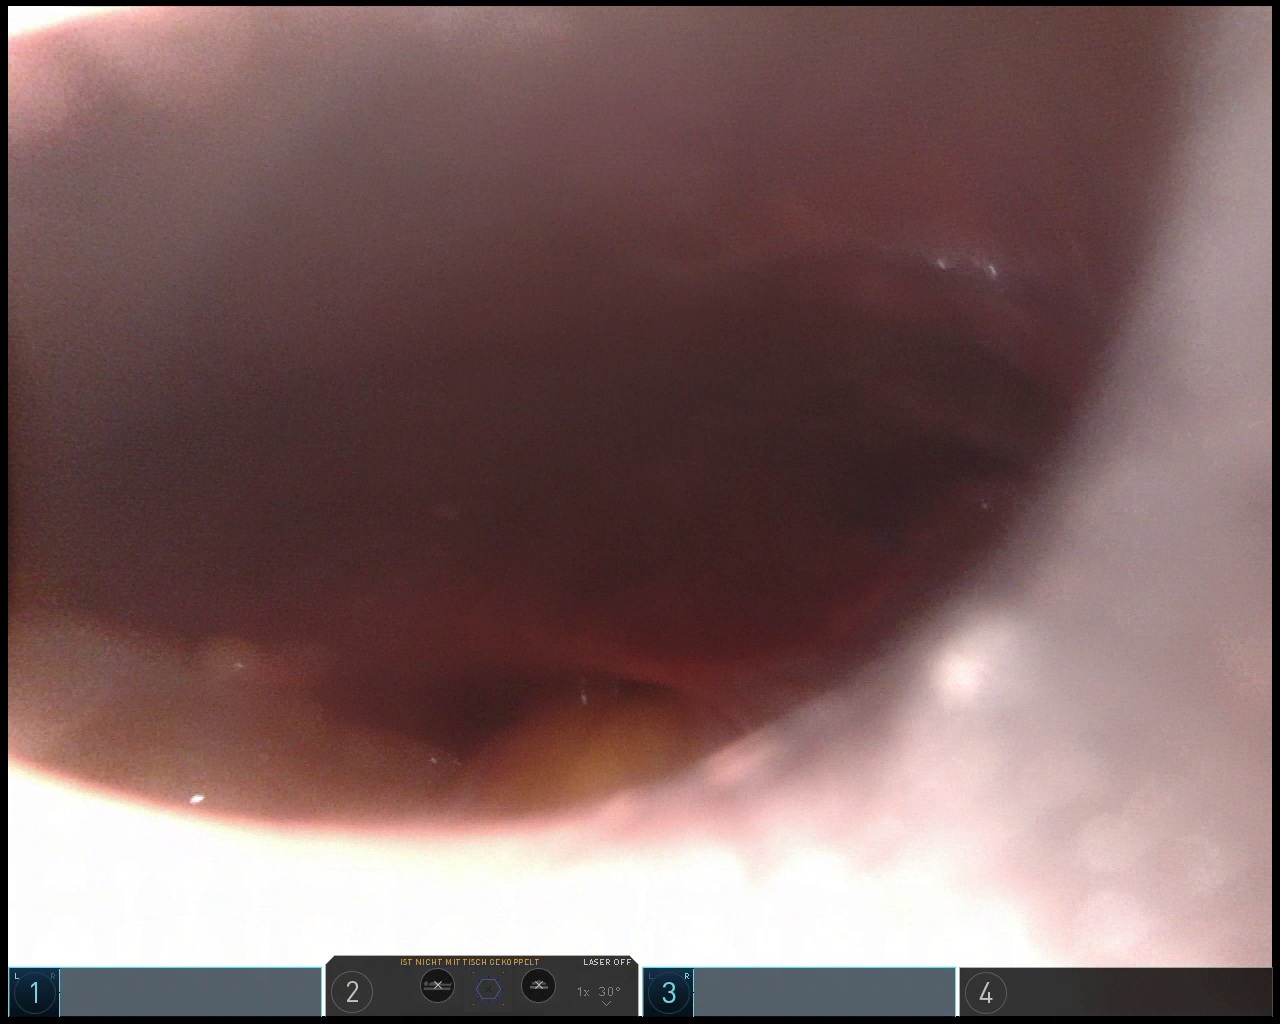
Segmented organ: liver
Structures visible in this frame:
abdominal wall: yes
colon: yes
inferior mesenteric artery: no
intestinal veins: no
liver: yes
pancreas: no
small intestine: no
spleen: no
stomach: no
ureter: no
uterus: no
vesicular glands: no